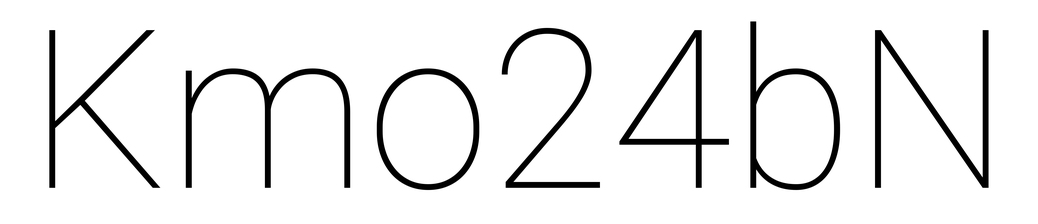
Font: Roboto_Thin